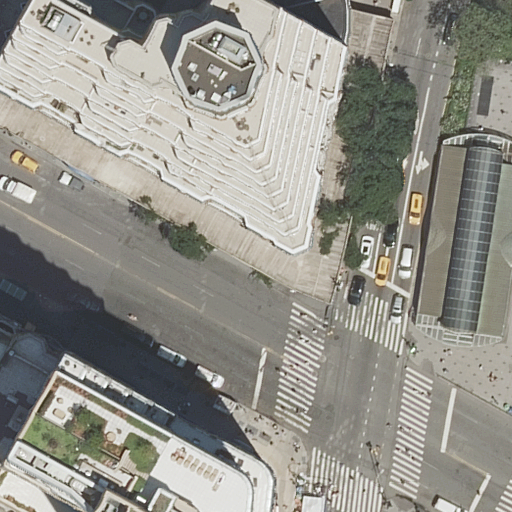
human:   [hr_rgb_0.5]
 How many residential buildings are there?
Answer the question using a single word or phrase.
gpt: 7

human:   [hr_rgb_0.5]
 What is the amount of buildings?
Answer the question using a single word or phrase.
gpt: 8

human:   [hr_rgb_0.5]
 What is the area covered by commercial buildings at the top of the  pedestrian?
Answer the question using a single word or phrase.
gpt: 367m2

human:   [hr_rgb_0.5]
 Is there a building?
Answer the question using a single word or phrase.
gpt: yes

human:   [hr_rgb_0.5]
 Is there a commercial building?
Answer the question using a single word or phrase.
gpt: yes

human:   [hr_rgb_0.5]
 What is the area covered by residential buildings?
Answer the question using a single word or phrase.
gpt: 1355m2

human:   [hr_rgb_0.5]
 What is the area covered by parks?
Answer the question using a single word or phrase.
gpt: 100m2

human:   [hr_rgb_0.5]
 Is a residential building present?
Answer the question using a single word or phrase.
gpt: yes

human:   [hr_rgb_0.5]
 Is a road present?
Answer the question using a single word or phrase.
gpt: yes

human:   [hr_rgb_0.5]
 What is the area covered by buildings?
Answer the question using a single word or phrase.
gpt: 1723m2

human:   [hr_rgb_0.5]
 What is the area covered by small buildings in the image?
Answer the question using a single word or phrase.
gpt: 106m2

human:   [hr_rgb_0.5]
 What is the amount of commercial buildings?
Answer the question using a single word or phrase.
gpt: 1

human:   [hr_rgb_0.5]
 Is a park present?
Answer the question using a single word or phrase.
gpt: yes

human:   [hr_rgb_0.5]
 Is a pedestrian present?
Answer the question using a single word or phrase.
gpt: yes

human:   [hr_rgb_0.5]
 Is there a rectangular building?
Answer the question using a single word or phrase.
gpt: yes

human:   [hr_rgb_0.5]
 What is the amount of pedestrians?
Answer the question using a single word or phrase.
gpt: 1

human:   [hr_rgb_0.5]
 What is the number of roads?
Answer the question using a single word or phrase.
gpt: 11

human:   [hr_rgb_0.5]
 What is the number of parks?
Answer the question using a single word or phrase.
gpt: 1

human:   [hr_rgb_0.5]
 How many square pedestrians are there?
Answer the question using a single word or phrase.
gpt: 0

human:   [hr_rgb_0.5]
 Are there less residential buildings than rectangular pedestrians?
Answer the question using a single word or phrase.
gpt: no

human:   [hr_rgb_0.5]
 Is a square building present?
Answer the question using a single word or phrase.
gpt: no

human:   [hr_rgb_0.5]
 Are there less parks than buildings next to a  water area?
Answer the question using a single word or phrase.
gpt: no

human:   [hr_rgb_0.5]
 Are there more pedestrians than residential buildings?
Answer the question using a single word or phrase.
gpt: no

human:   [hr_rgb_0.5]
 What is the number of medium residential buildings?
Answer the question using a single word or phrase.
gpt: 2

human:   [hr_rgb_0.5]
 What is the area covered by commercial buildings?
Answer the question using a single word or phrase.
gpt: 367m2

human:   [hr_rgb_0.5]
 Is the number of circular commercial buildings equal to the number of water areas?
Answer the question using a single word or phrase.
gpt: yes

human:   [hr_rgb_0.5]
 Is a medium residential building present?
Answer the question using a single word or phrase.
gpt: yes

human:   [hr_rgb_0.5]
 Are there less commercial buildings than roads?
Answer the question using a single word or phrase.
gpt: yes

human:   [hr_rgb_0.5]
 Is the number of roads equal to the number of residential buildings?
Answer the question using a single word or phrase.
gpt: no

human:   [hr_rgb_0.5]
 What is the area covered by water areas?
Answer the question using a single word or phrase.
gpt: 0m2

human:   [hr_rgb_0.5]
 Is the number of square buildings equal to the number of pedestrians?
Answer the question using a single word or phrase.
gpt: no

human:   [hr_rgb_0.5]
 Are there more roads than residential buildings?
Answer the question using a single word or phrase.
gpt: yes

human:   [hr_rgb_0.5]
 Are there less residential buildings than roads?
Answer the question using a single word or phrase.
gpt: yes

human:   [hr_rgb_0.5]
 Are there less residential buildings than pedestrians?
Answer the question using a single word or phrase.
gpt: no

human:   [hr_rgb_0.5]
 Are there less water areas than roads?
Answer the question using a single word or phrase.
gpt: yes

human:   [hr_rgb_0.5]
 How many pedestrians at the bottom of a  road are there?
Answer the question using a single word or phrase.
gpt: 1

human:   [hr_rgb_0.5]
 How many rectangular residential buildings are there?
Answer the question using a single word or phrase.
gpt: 5

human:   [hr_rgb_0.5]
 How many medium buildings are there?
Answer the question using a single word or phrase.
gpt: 3

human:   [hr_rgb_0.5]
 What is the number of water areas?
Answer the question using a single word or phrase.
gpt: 0

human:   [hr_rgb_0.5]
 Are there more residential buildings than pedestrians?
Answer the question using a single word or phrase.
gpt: yes

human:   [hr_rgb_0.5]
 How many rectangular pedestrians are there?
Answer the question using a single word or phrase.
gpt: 1

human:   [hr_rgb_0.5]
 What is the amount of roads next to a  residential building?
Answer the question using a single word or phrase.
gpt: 11

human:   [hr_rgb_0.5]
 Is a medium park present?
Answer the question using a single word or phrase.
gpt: yes

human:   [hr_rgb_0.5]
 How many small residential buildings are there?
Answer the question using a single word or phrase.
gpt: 4

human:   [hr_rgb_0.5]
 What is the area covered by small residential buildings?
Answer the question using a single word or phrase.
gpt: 106m2

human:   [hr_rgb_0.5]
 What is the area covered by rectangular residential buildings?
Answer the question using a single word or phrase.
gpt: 526m2

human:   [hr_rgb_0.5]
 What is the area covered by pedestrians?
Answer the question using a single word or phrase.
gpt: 22m2

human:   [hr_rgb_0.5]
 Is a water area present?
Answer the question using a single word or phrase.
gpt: no

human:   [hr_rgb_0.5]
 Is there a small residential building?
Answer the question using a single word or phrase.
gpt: yes

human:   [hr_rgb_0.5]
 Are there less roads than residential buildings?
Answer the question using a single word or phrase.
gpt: no

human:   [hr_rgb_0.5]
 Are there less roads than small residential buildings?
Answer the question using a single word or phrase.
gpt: no

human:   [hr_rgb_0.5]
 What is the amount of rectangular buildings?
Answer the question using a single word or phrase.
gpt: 5

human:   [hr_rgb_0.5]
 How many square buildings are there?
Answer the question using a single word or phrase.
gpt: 0

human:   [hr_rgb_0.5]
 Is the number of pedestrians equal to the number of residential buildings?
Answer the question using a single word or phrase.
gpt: no

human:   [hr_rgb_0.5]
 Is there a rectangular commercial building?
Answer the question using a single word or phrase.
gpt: no

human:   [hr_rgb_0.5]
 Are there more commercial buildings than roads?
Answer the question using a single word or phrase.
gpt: no

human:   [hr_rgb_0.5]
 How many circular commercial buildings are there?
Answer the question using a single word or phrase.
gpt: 0

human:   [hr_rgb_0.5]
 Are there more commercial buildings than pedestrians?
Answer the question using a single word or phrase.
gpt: no

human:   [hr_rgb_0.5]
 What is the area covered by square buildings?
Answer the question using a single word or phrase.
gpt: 0m2

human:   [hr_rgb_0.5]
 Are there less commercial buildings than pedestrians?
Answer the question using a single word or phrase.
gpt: no

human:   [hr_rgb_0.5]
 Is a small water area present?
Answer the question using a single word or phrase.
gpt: no

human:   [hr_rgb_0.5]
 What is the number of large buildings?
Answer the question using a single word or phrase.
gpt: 1

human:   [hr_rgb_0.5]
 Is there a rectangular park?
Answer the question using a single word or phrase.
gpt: yes

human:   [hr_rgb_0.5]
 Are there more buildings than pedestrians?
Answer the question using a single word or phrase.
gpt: yes